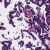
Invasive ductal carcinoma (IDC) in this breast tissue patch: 0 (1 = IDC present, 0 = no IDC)